Interaction volume radius: 5 \u00c5
Interaction volume height: 15 \u00c5
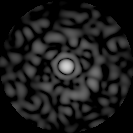
Disorder parameter: 0.8415